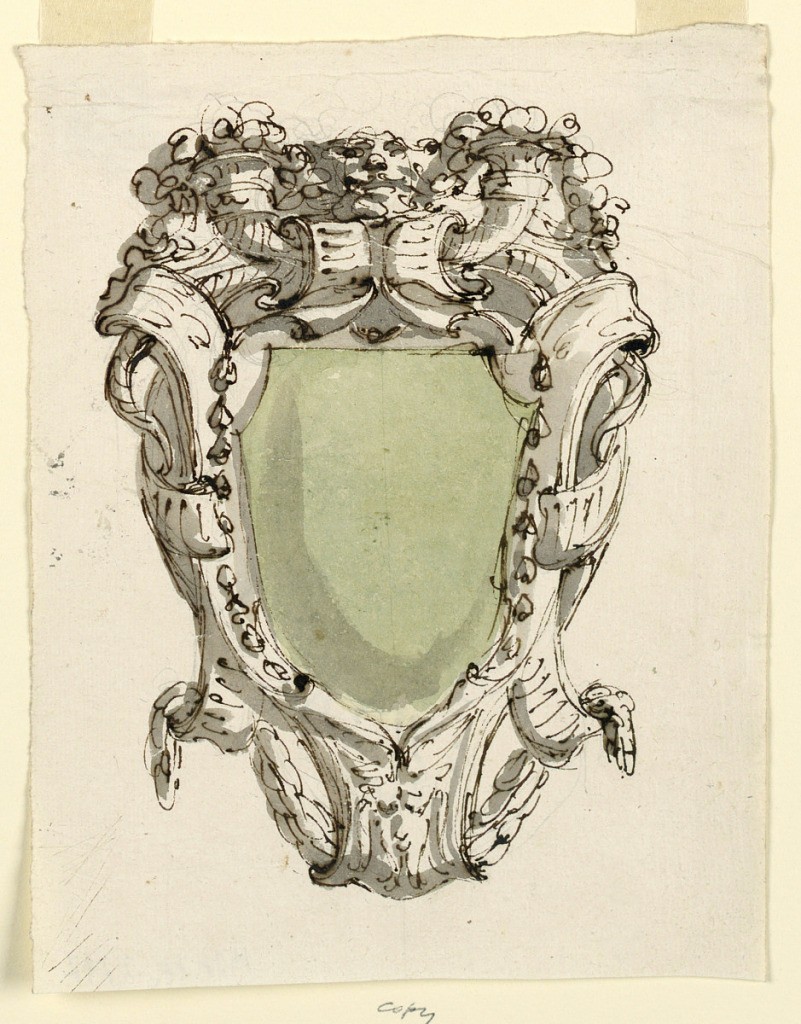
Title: Coat of arms with cornucopia and masks
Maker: Giacomo Rossi, Italian, 1751 - 1817
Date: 18th century
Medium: pen and ink, brush and green, gray wash on laid paper
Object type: Drawing
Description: A scrollwork frame around a shield. On top is a man's mask between two cornucopiae. In the center below is a satyr's mask. A festoon hangs upon the lowest lateral and the central scrolls below.